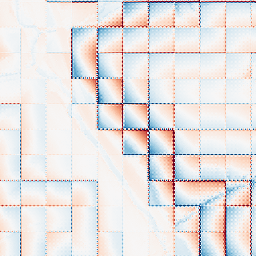
Category: wavelet
Decomposition family: wavelet_biorthogonal
Decomposition parameters: wavelet: bior1.3
level: 5
Upsampling method: regularized
Upsampling parameters: scale: 2
lambda_reg: 0.1
Upsampling scale: 2